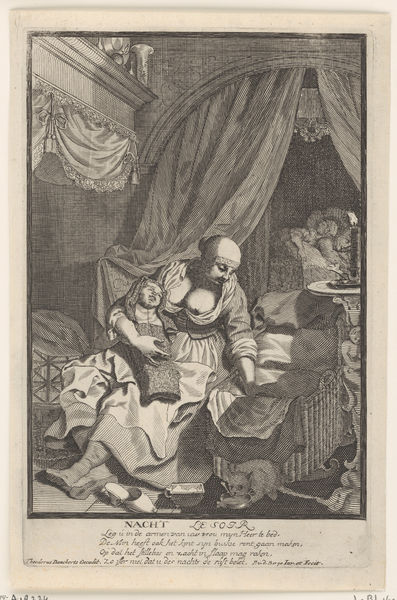
Titel: Nacht / Le Soir (titel op object)
Künstler: Pieter van den Berge
Standort: Amsterdam
Institution: Rijksmuseum
Schlagwörter: nackt, sitzen, abend, brust, busen, frau, grau, hut, hüte, kleid, kopfbedeckungen, nacht, tisch, weiss, zimmer, tier, rock, schleife, mütze, mützen, arm, innenraum, möbel, vorhang, interieur, kind, mutter, kopfbedeckung, schürze, schrift, bogen, grafik, graphik, baby, kissen, weib, kopftuch, kerze, bett, korb, schlafzimmer, deutsch, brustwarze, katze, arkade, amme, stillen, druck, druckgraphik, druckgrafik, stich, illustration, text, hausfrau, schoss, pantoffel, weibchen, katzen, napf, säugling, wiege, zuhause, füttert, schos, mama, mutter mit kind, wickelkind, stillt, ke soir, le soir, soir